Question: I have 3 columns of data. Column B holds some data about tasks, column C holds data about who's doing it. In column B there will be a heading of the main task and underneath will be subtasks.
What i want to do in column A is look at C1 which is blank and in A1 0. When i copy down, it A2 will look at C2, sees something is in there, looks at A1 and sees that 0 is in there and puts 1 in A2.
A3 will look at C3, see data there, look at A2 and see that it is greater than 0 and add 1 to whatever is in A2 and so on.
I've tried for ages using different combinations of formula but i can't get it right.
Anyone did this before and how?!

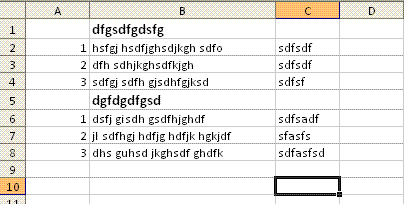
Answer: The key is to start the formula at 'A2' rather than 'A1'. In 'A1', enter '0'. In 'A2', enter the following formula and fill down.
'''
=IF(C2="",0,A1+1)
'''
EDIT:
Based on your screen capture, this will give you exactly what you have there.
Leave 'A1' blank. Then in 'A2' enter the following and fill down.
'''
=IF(C2="","",IF(A1="",1,A1+1))
'''